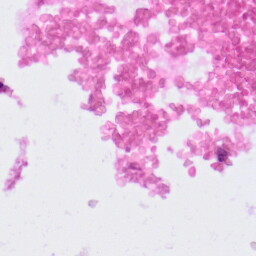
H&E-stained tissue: Colon